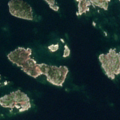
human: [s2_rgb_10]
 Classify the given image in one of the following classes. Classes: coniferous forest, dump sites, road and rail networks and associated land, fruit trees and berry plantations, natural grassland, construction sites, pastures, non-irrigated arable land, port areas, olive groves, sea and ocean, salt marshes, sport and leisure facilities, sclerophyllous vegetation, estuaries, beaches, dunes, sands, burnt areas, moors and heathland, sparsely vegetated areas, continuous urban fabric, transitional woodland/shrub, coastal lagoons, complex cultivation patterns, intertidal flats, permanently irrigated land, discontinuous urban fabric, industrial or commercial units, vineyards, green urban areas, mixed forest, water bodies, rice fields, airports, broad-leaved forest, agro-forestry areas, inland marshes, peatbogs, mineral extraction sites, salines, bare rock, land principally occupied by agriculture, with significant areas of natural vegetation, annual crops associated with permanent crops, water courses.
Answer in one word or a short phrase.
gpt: sea and ocean